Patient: sex F, age 34
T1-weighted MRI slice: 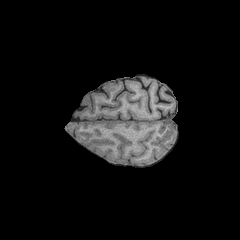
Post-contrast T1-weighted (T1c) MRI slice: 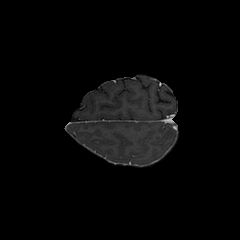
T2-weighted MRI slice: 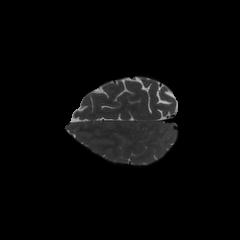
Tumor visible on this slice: no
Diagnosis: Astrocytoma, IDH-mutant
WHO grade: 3